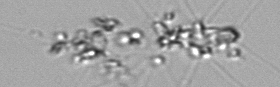
Label: Chaetoceros_didymus_TAG_external_flagellate